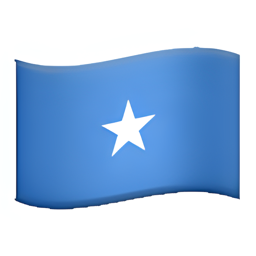
Name: flag for somalia
Emoji: 🇸🇴
Group: Flags
Sub-group: country-flag